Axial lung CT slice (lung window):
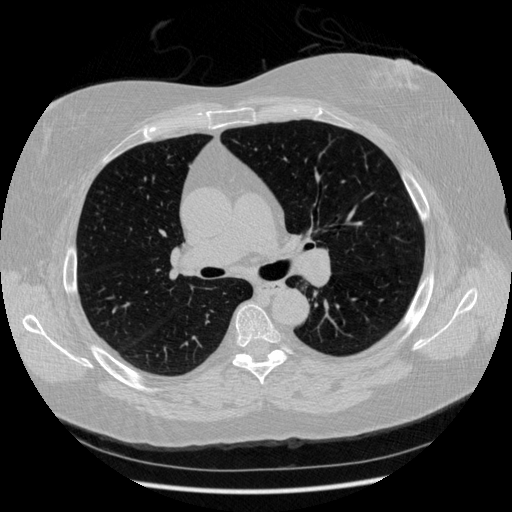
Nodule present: no